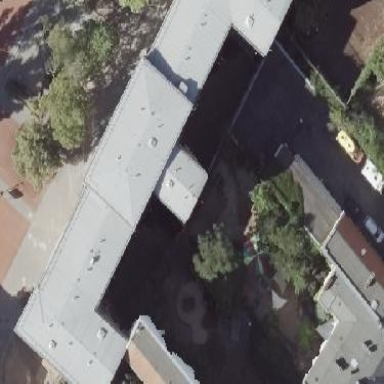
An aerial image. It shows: School building with grey roof.